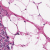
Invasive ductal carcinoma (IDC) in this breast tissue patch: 0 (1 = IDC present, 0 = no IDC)